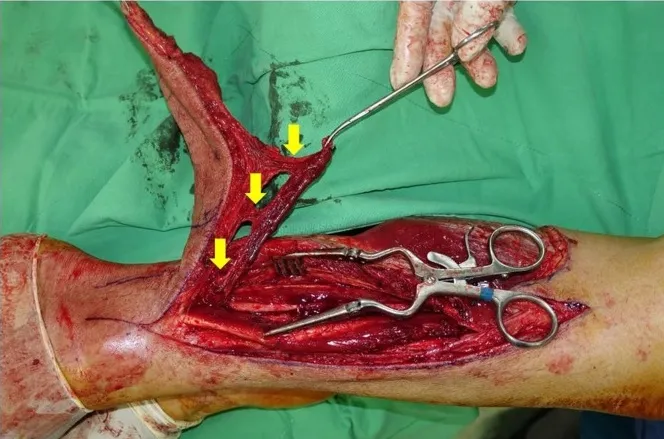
Cross-leg pedicle flap nourished by posterior tibial artery and three perforator vessels marked with yellow arrow signs.
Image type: medical_photograph (other_medical_photograph)